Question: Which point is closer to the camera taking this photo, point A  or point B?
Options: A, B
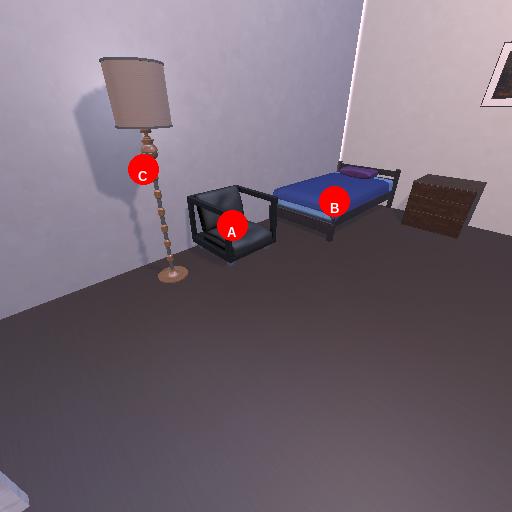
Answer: A